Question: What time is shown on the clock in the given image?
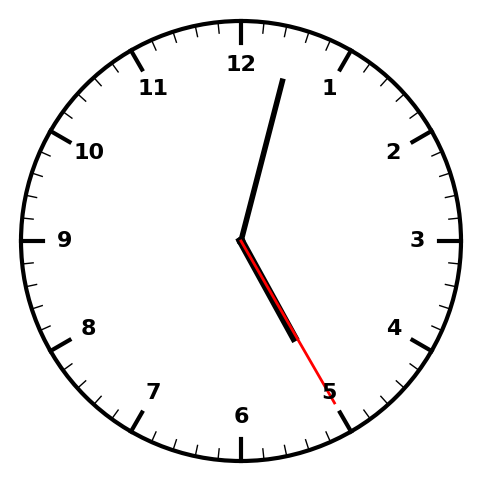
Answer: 05:02:25